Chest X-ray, AP view. Patient: 57 years old, sex F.
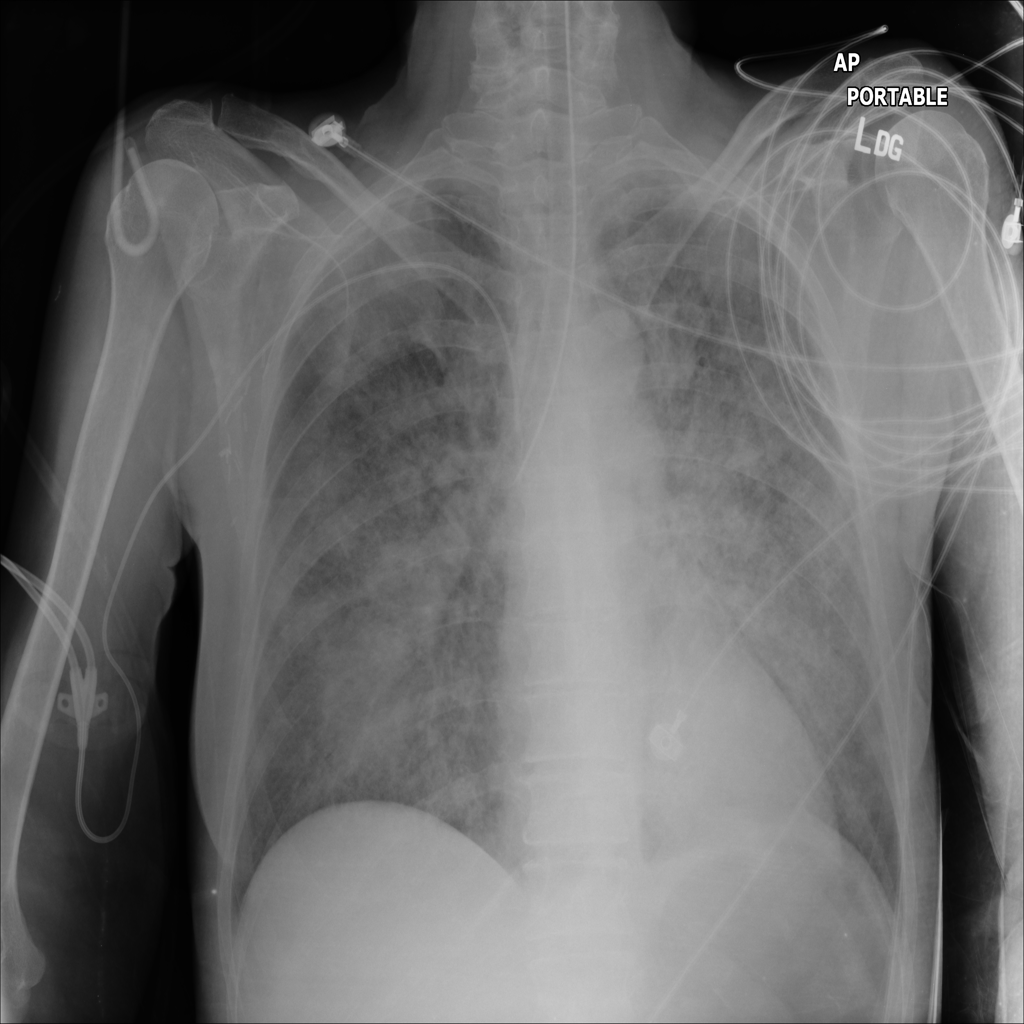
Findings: Infiltration